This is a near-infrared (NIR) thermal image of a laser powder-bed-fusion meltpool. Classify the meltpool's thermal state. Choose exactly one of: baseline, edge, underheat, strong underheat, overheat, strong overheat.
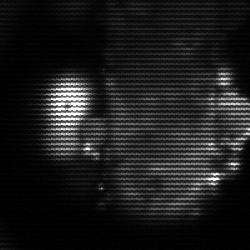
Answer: strong underheat